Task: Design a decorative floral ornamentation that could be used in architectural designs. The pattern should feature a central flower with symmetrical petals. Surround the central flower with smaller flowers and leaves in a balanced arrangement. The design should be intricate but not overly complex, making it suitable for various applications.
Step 1670:
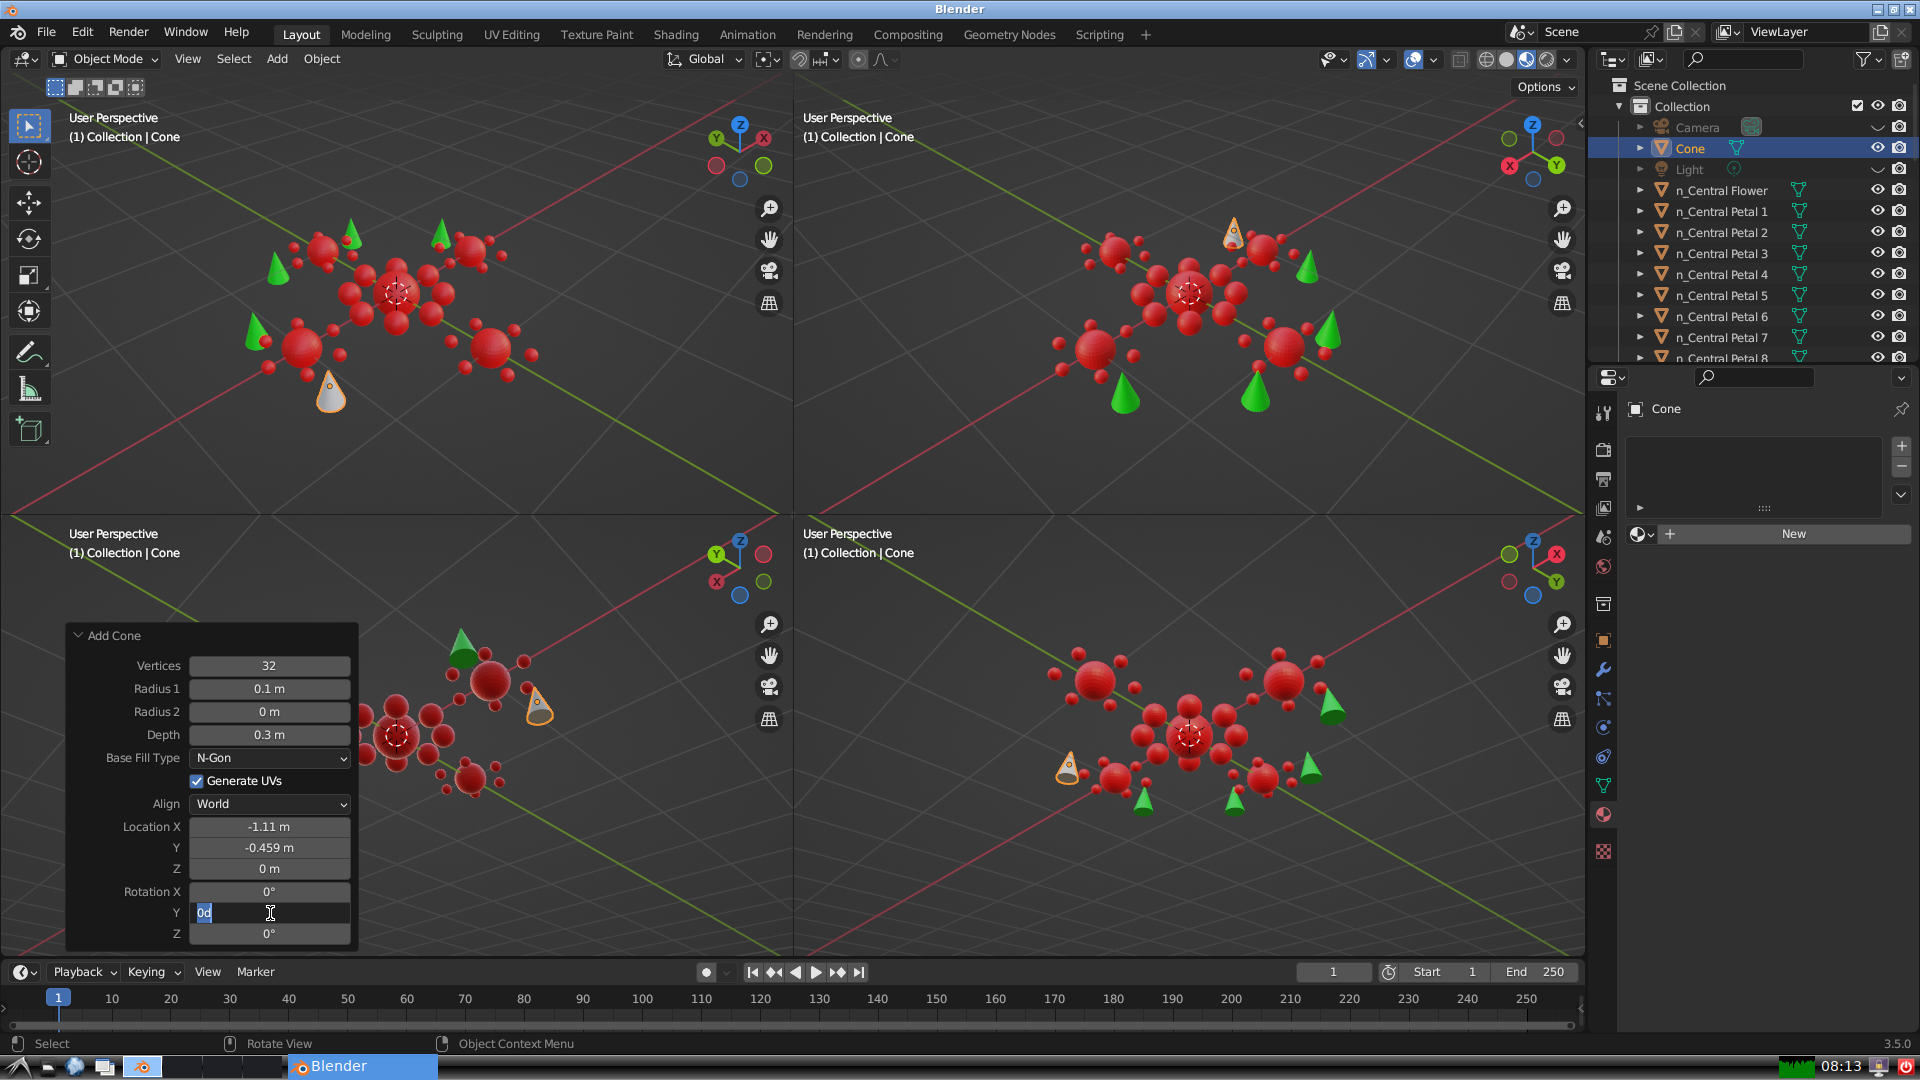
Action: input_text: 0.0